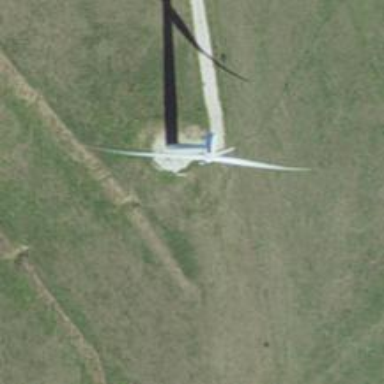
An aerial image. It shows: Wind generator powered by horizontal axis wind turbine.